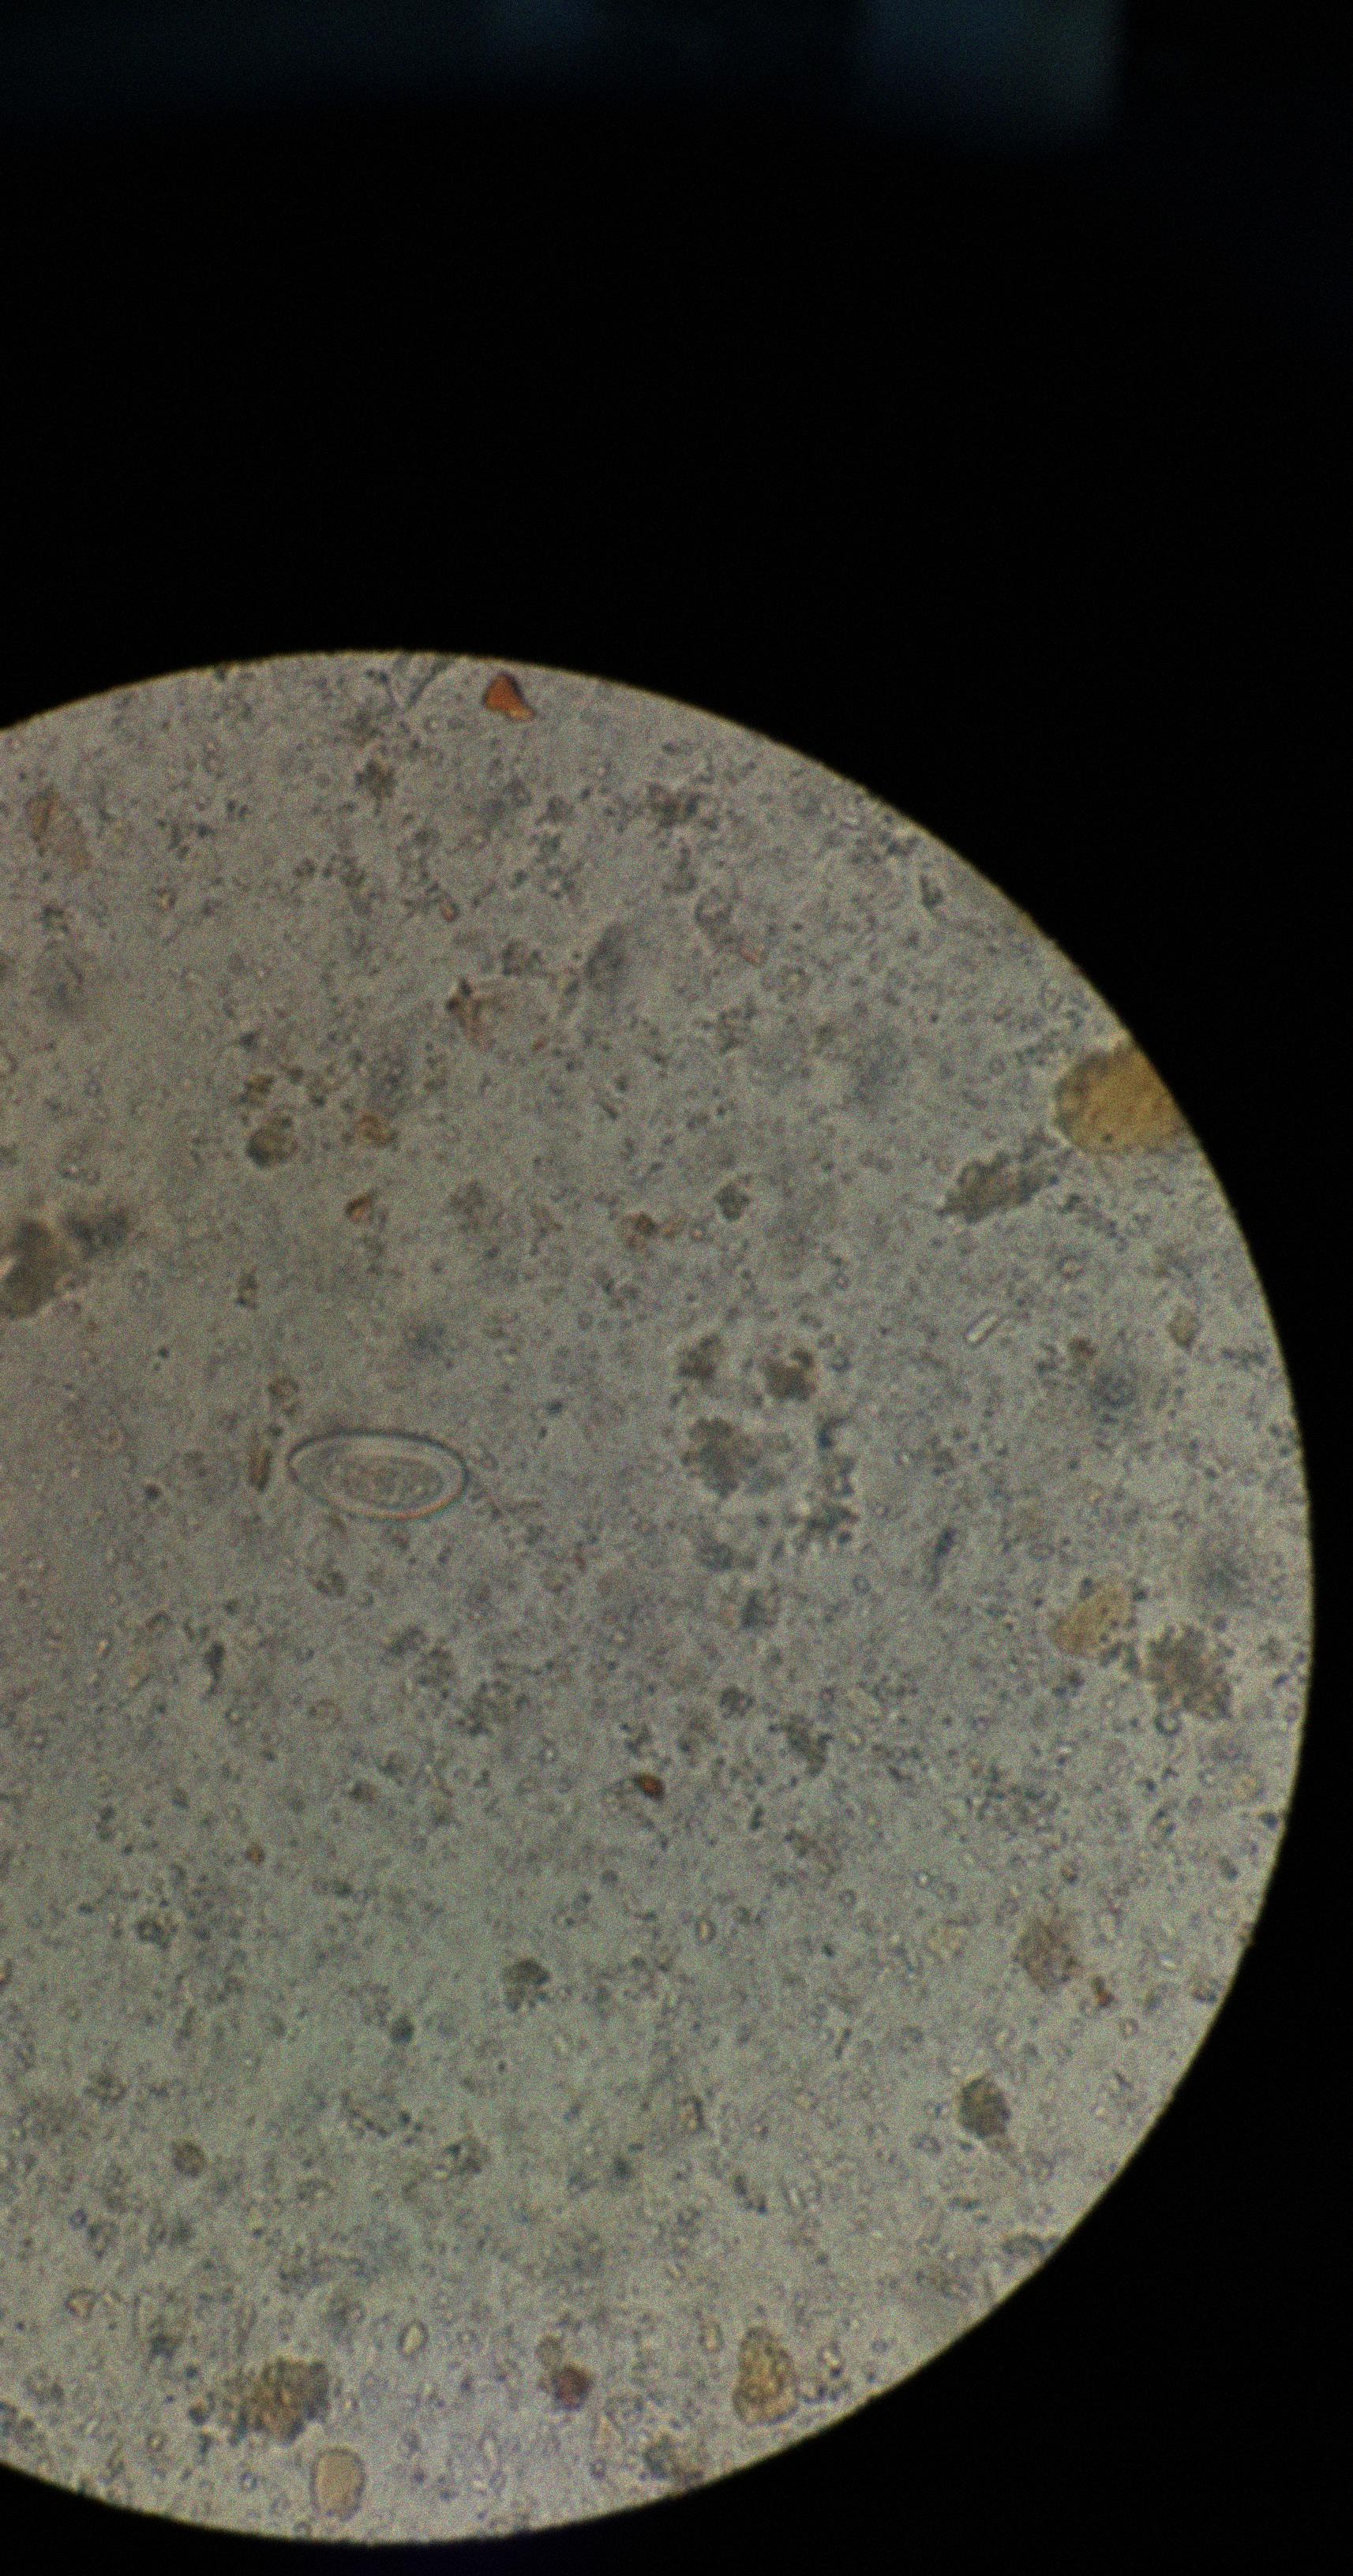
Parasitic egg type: Enterobius vermicularis